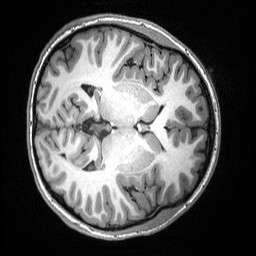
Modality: T1w
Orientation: axial
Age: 15
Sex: female